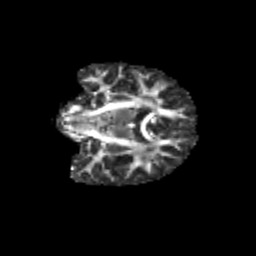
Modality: FA
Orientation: coronal
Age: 12
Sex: female
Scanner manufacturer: siemens
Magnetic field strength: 3 T
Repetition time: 3.8 s
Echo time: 0.07 s